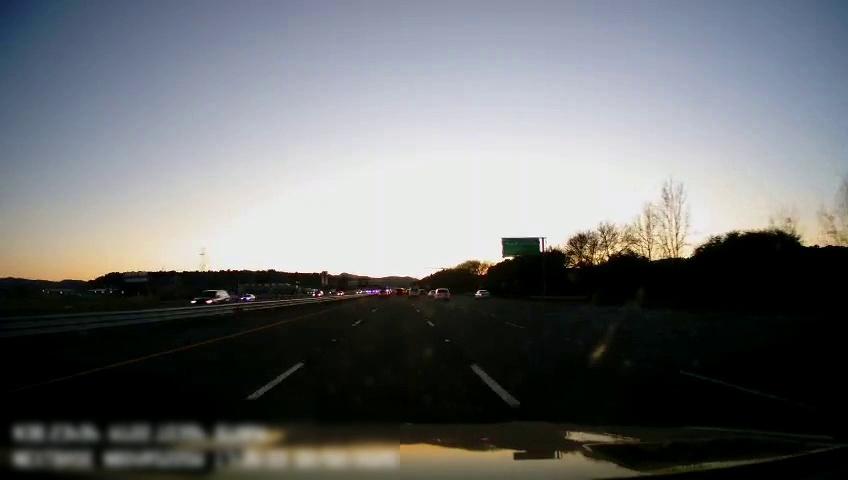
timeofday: Dusk/Dawn/Twilight
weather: Sunny
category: Drivable Space
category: Vehicles | Car
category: Vehicles | SUV
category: Vehicles | SUV
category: Vehicles | Car
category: Vehicles | SUV
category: Vehicles | Van
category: Lanes | Alternate Lane
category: Lanes | Current Lane
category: Lanes | Current Lane
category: Lanes | Alternate Lane
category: Traffic | Signs